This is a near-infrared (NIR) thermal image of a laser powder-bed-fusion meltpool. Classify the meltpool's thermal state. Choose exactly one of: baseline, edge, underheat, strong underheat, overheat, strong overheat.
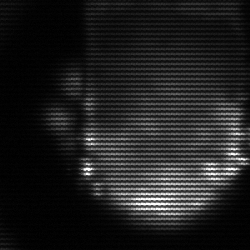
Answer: baseline